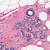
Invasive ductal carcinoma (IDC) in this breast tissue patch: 0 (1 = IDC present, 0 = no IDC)